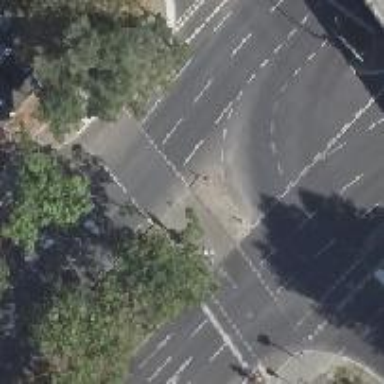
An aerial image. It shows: Crossing with traffic signals.